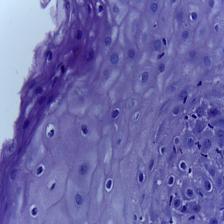
Diagnosis: Normal